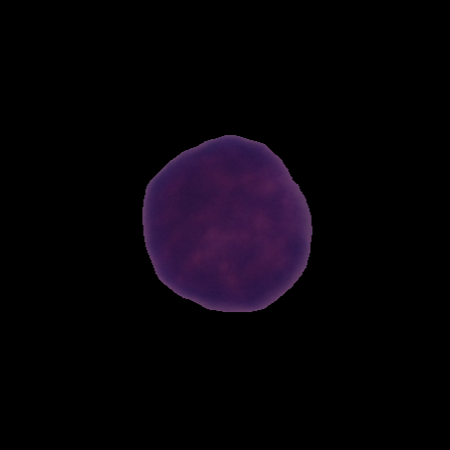
Label: healthy